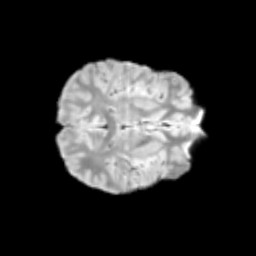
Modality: T2w
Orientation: axial
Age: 10
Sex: female
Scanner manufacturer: siemens
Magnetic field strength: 3 T
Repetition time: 3.8 s
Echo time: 0.07 s